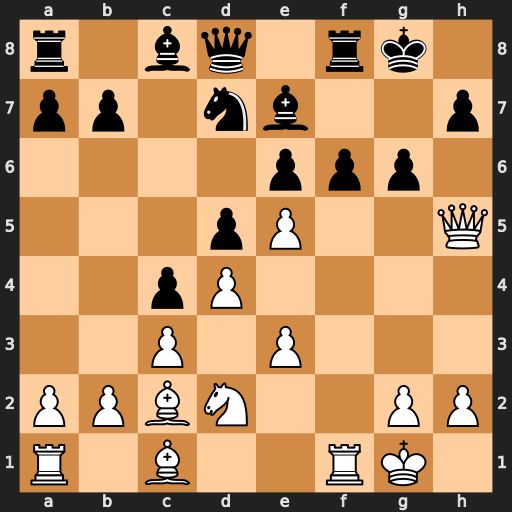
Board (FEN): r1bq1rk1/pp1nb2p/4ppp1/3pP2Q/2pP4/2P1P3/PPBN2PP/R1B2RK1
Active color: w
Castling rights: -
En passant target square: -
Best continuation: Bxg6 hxg6 Qxg6+